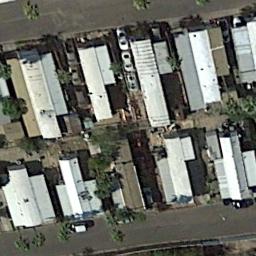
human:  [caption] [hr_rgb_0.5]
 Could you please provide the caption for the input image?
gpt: There are many buildings of different shapes and sizes in the mobile home parks .

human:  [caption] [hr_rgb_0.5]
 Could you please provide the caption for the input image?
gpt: The mobile home park is next to the road .

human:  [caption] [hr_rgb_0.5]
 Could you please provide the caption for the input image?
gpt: Here is a road with mobile homes on both sides .

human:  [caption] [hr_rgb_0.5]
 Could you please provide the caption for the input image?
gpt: The mobile home park with some mobile homes is surrounded by roads .

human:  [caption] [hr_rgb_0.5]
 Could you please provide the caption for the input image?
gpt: There are some gray and white buildings in the mobile home park .